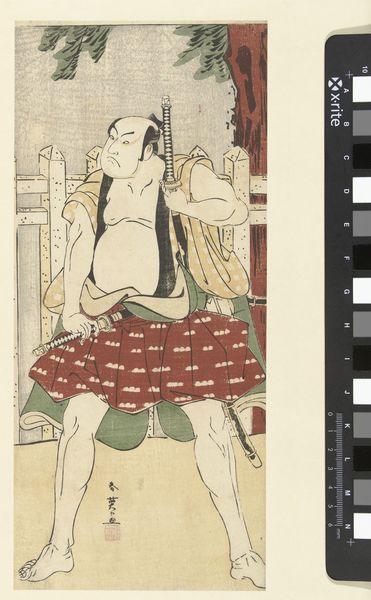
Titel: Acteur Sakata Hangoro III in de rol van een yakko.
Künstler: Katsukawa Shunei
Standort: Amsterdam
Institution: Rijksmuseum
Schlagwörter: mann, holzschnitt, fight, hands, oil, red, sword, swords, white, black, bun, green, hair, skirt, yellow, japanese, pattern, print, clouds, man, sky, tree, feet, stand, color, sketch, writing, fence, person, ink, watercolor, bald, legs, yello, bare, chest, asian, wide, japan, china, japaner, anger, angry, stomach, bold, leg, knife, banner, krieger, fat, blade, bare feet, barefoot, kimono, belly, asia, suicide, stance, sowrd, katana, samurai, boob, boon, mandarin, waffe, samuri, ninja, rice paper, man committing seppuku, seppuku, sumurai, buchkunst, swod, two sword